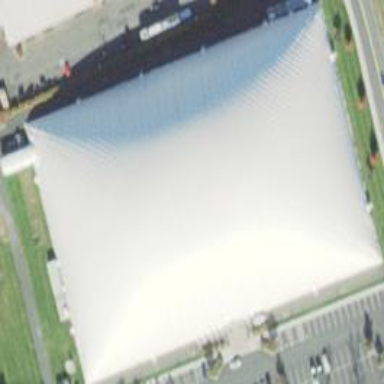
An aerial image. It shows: Tent.